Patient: sex F, age 62
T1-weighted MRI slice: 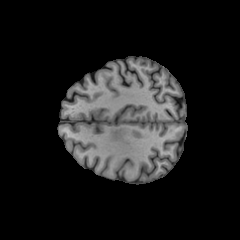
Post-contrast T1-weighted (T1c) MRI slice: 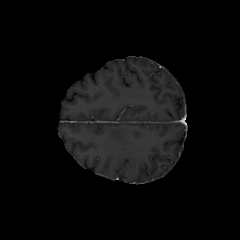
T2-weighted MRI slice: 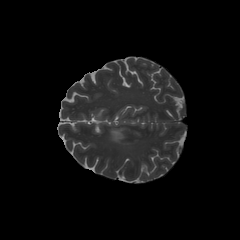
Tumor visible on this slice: yes
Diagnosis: Glioblastoma, IDH-wildtype
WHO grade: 4